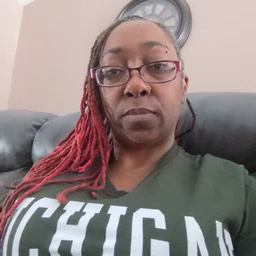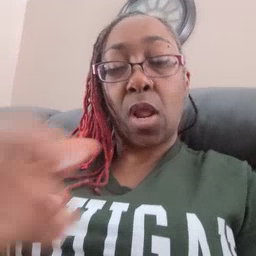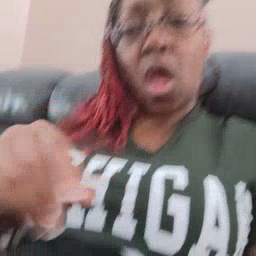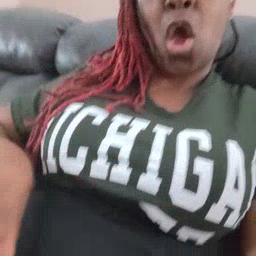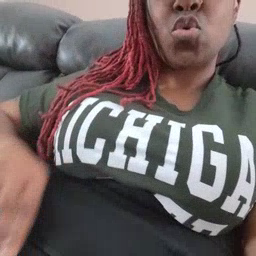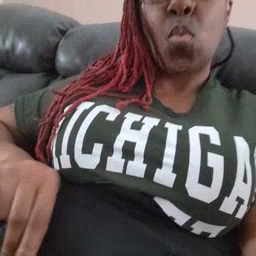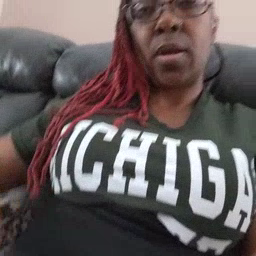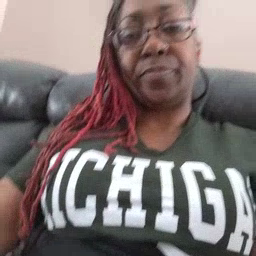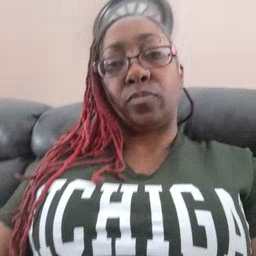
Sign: underwear